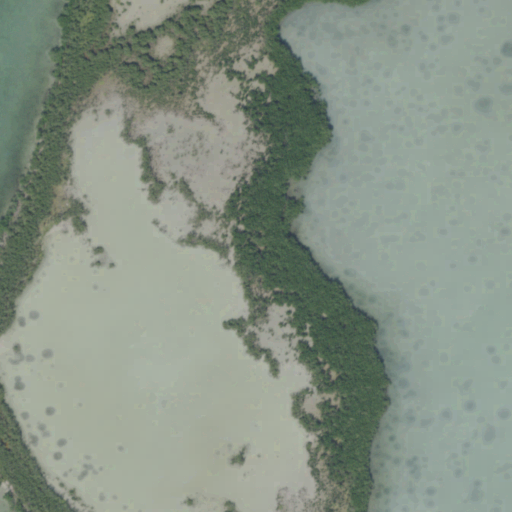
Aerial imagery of island in Florida named Russell Key containing open water, herbaceous wetlands, and woody wetlands